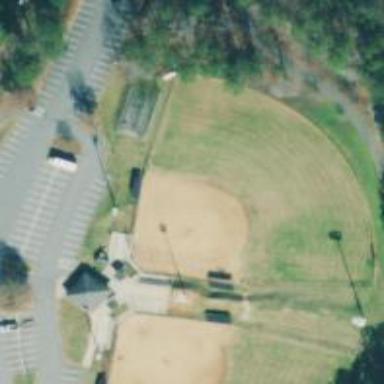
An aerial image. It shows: Baseball pitch for leisure and sports activities.